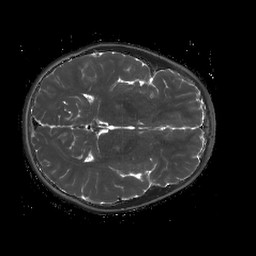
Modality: T2map
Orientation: axial
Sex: female
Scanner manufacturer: siemens
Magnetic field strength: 3 T
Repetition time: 4 s